The image is a 2-D grayscale rendering of a rotating-machine vibration signal (signal-to-image). Determine the machine's mechanical condition. Answer with exactly one of: normal, misalignment, unbalance, looseness.
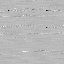
Answer: normal